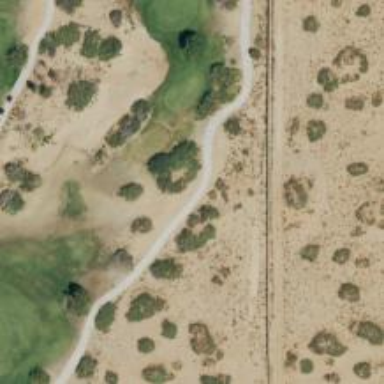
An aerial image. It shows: Golf bunker filled with natural sand.